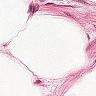
Metastatic tissue present: no